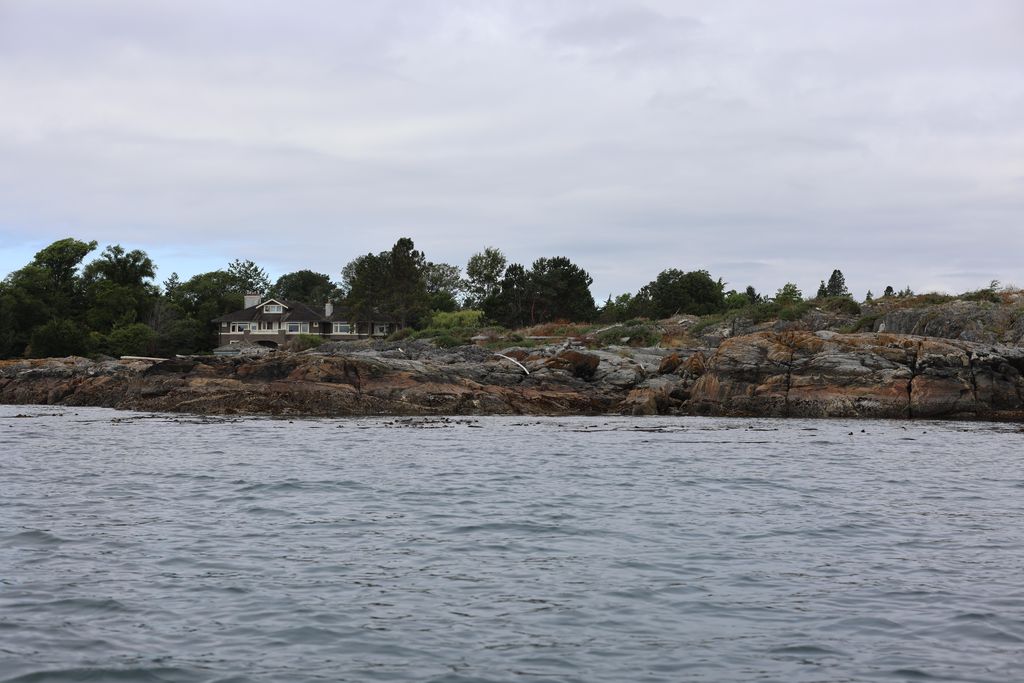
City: victoria